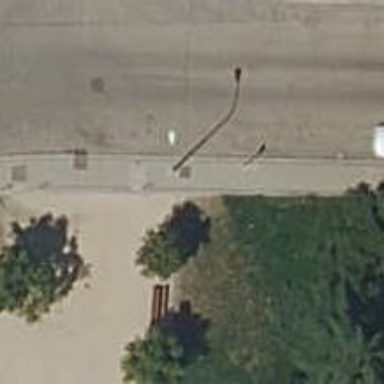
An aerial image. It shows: Sidewalk made of paving stones.